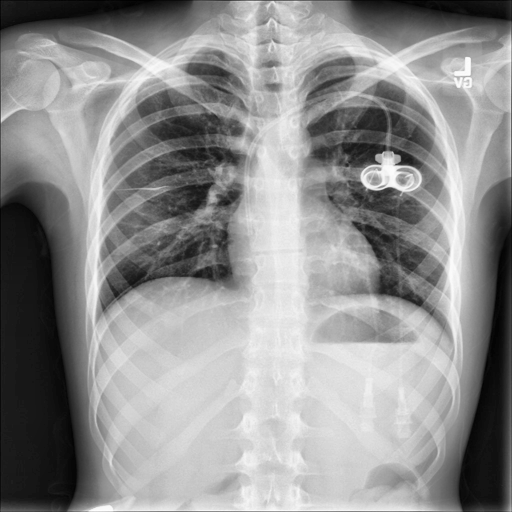
Finding: NORMAL